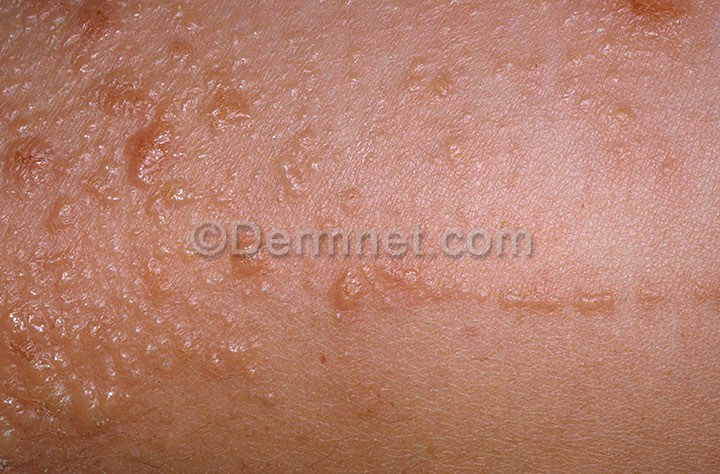
Disease: Poison Ivy Photos and other Contact Dermatitis